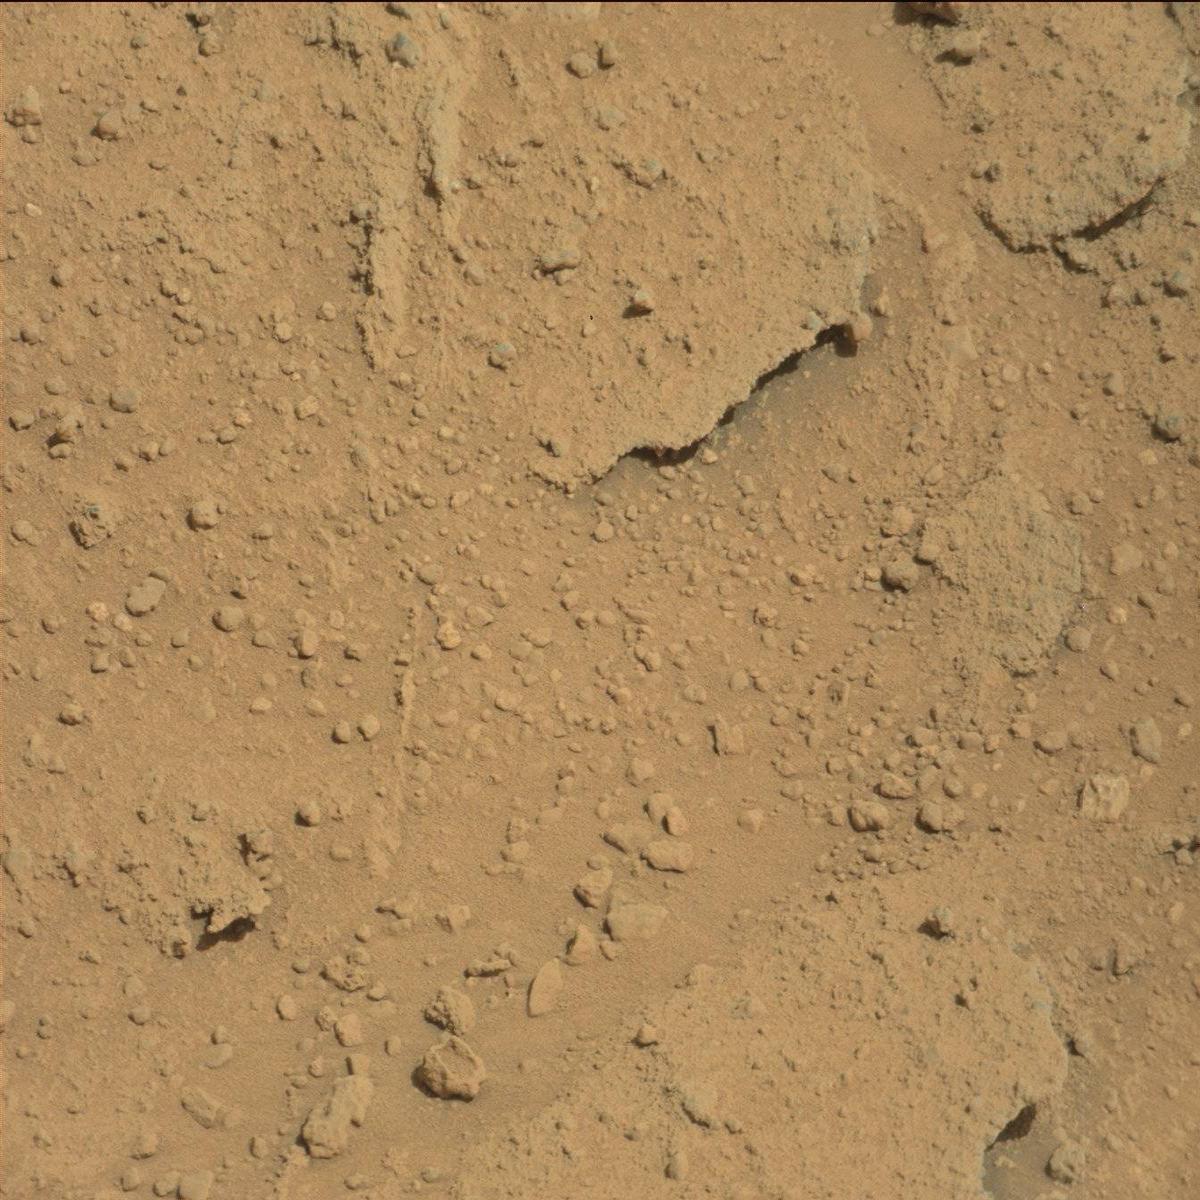
Terrain classes present: Bedrock, Sand / Soil